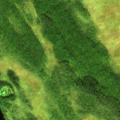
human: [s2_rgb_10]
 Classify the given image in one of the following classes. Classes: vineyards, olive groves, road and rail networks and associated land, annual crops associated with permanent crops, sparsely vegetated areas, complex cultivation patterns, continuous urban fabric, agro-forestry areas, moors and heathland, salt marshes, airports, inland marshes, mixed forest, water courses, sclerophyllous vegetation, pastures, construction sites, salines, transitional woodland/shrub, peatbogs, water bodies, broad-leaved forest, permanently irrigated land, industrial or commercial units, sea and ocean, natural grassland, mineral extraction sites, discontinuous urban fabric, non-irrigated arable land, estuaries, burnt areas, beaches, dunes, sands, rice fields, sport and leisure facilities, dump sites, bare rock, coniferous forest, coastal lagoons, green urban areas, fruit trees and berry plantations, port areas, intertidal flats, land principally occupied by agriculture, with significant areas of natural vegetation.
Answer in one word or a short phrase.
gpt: coniferous forest, mixed forest, transitional woodland/shrub, peatbogs, water bodies